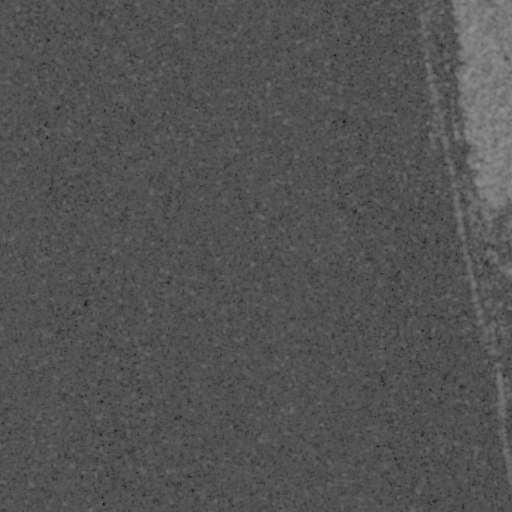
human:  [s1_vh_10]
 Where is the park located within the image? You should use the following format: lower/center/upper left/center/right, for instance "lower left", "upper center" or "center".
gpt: The park is located in the center right of the image.
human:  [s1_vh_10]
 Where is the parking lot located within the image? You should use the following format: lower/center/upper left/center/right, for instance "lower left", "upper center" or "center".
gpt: The parking lot is located in the upper right of the image.
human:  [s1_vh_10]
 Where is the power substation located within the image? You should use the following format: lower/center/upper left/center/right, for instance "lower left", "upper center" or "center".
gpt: The power substation is located in the upper right of the image.
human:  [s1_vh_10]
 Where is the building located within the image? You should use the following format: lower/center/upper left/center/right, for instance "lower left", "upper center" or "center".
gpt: There is no building in the image.

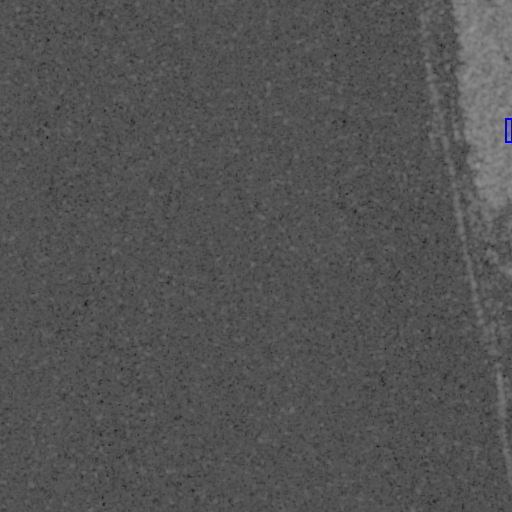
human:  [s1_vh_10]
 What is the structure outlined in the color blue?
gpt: The structure outlined in blue is a parking lot.
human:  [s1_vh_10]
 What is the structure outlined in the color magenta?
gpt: There is no magenta outline.